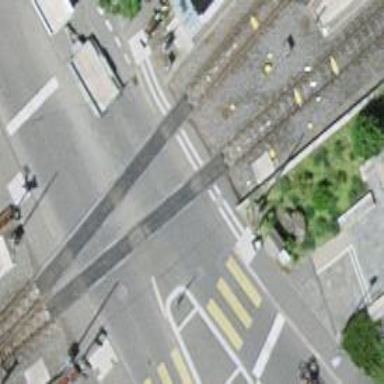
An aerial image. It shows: Level crossing along the railway.